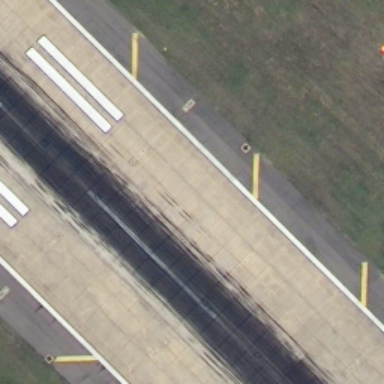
It is a straight runway with some mark lines on it .